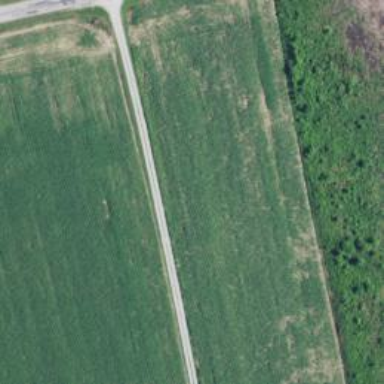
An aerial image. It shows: Service road.